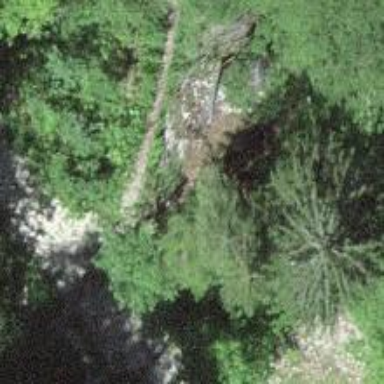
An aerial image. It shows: Path leading to bridge.